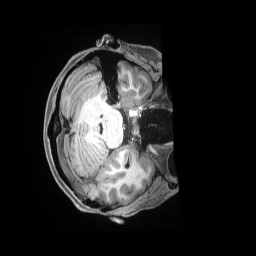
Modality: T1w
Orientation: axial
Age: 32
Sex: female
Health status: ill
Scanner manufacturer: siemens
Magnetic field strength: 3 T
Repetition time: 2.5 s
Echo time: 0.00181 s